Question: When I submitted my app to the Mac App Store, it displays something like this to users:

and it won't allow anybody with an earlier version to download the app.
I see there's a 'LSMinimumSystemVersion' key in my app's 'Info.plist' which is set to '${MACOSX_DEPLOYMENT_TARGET}'.
If I want to let users with an earlier version than 10.7 to use my app, can I then just change the Deployment target? Will my app then run on versions earlier than 10.7 (I will be building the app on 10.7)?
Another question, can I make the change without having to wait for Apple to approve the binary again (I just want to change the minimum Mac OS X required version, not anything in the binary itself)?
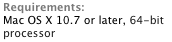
Answer: Provided your binary supports it of course you can at least set the minimum system requirement to 10.6.6 (when the MAS came out) - and probably 10.6 if you wish.
There is no explicit rule that I know disallowing, say 10.5, but there is one forbidding "deprecated technologies" and this lists Rosetta which would undoubtedly be interpreted as no PowerPC binaries.
It's a change to your binary, it will have to be approved. Put a note in the comments to reviewers section stating that is all you've changed, can't hurt, may help.